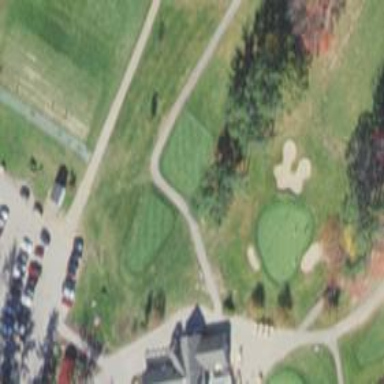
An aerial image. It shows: Pathway for golfing.